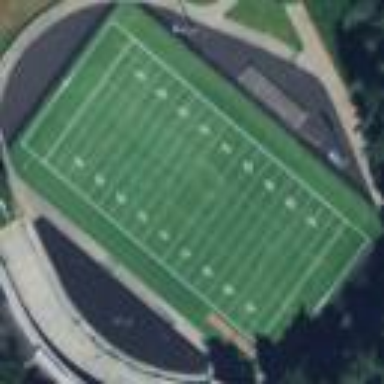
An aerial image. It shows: American football pitch.